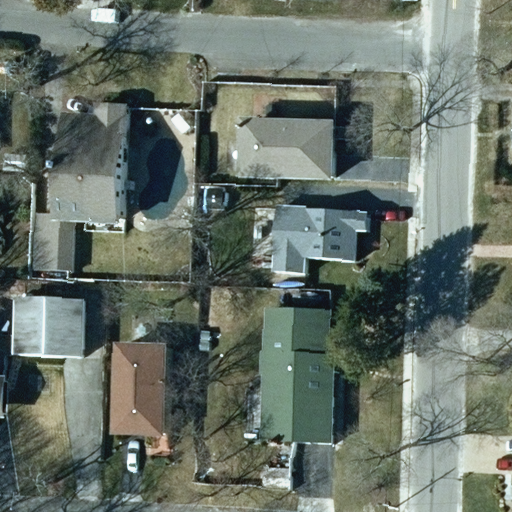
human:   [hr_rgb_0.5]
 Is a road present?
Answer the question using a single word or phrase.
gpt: yes

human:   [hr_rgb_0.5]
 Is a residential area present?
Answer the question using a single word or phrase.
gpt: yes

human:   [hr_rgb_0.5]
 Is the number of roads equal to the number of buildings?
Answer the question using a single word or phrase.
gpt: no

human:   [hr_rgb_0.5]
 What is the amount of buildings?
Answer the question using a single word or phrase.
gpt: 9

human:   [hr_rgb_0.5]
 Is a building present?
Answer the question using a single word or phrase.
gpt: yes

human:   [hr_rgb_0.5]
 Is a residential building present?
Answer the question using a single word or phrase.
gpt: yes

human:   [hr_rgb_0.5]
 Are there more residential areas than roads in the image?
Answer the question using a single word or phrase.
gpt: no

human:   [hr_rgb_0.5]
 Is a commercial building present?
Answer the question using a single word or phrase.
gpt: no

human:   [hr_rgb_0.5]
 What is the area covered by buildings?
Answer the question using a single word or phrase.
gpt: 1648m2

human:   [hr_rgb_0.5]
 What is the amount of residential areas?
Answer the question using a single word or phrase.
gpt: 1

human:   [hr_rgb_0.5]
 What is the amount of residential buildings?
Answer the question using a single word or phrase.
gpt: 7

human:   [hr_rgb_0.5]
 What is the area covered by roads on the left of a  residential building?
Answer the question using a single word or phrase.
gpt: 0m2

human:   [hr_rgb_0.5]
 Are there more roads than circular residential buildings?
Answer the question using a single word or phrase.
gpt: yes

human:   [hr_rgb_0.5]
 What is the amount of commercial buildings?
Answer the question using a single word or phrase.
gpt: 0

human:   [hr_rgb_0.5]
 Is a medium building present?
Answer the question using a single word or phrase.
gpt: yes

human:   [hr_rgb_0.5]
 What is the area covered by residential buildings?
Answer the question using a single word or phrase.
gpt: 1574m2

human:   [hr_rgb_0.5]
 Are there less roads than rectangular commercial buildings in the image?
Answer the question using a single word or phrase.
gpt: no

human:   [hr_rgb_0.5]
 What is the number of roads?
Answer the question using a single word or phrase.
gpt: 2

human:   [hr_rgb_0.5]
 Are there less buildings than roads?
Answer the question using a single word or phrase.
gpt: no

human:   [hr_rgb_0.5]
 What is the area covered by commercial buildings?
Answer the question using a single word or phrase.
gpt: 0m2

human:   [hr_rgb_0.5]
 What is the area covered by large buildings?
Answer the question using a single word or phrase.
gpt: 0m2

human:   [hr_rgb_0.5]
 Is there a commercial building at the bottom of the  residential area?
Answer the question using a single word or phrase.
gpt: no

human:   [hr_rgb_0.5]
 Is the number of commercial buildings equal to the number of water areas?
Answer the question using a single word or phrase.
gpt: yes

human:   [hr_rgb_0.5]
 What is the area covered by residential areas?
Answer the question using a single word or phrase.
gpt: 10637m2

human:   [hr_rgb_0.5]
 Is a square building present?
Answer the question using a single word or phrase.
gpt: no

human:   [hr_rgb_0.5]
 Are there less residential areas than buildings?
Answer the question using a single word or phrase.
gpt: yes

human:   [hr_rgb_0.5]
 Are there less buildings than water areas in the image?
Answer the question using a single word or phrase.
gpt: no

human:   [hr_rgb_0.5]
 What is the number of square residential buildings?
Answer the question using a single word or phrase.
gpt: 0

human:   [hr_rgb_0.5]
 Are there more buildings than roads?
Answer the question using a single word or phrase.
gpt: yes

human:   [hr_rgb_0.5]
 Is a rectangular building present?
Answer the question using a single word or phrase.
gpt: yes

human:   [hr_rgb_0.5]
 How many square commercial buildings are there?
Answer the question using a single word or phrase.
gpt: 0

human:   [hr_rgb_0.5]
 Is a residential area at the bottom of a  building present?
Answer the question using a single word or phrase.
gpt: yes

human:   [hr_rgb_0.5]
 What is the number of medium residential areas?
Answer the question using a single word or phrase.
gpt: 0

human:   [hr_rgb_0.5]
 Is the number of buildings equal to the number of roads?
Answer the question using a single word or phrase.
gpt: no

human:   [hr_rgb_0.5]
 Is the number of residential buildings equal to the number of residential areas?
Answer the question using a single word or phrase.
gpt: no

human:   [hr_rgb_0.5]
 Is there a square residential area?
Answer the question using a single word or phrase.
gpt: no

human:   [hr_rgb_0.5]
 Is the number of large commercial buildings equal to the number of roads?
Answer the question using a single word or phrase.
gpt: no

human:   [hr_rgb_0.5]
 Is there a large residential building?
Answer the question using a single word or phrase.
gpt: no

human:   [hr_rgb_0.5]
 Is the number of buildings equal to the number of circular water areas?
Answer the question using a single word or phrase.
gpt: no

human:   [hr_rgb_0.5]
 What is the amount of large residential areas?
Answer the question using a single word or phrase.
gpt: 1

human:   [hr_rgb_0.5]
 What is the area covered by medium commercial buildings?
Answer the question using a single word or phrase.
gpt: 0m2

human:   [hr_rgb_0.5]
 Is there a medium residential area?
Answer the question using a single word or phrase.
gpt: no

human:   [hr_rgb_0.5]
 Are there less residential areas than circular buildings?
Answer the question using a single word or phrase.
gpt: no

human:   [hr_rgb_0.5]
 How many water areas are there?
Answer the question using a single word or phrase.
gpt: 0

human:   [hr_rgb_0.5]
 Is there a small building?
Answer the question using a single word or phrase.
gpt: yes

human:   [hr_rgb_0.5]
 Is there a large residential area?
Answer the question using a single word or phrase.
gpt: yes

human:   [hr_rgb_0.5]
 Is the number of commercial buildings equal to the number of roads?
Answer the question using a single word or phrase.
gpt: no

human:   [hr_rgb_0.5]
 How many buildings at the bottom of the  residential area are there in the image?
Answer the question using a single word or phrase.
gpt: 0

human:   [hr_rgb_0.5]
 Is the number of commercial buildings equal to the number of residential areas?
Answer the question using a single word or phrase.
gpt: no

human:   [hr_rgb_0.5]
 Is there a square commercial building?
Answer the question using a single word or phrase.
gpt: no

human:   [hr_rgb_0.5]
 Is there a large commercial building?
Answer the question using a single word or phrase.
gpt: no

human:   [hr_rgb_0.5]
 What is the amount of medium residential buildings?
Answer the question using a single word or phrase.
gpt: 6

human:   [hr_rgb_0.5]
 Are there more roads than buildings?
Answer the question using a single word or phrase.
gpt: no

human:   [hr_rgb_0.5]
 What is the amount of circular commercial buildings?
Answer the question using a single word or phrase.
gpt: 0

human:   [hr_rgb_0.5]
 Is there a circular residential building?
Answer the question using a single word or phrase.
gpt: no

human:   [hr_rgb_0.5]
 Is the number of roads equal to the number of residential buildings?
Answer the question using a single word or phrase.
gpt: no

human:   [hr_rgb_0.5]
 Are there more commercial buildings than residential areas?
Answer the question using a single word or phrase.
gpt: no

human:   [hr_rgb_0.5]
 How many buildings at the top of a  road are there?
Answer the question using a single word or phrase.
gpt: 2

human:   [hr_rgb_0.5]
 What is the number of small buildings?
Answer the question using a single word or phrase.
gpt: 3

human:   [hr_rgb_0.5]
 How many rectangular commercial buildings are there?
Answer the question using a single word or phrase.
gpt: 0

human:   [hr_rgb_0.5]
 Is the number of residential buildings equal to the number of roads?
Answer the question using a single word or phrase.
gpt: no

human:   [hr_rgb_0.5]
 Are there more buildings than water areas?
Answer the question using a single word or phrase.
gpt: yes

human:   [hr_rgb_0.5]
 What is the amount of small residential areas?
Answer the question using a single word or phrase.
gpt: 0

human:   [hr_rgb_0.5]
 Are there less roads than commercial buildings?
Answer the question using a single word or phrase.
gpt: no